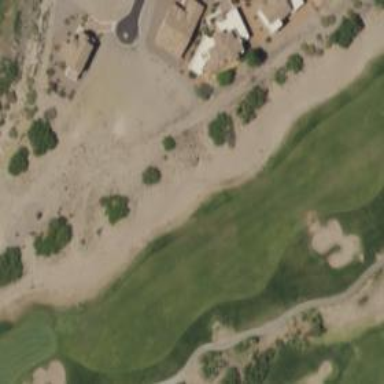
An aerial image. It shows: View of golf hole.